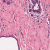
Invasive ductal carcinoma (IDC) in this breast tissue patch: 0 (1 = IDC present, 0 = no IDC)